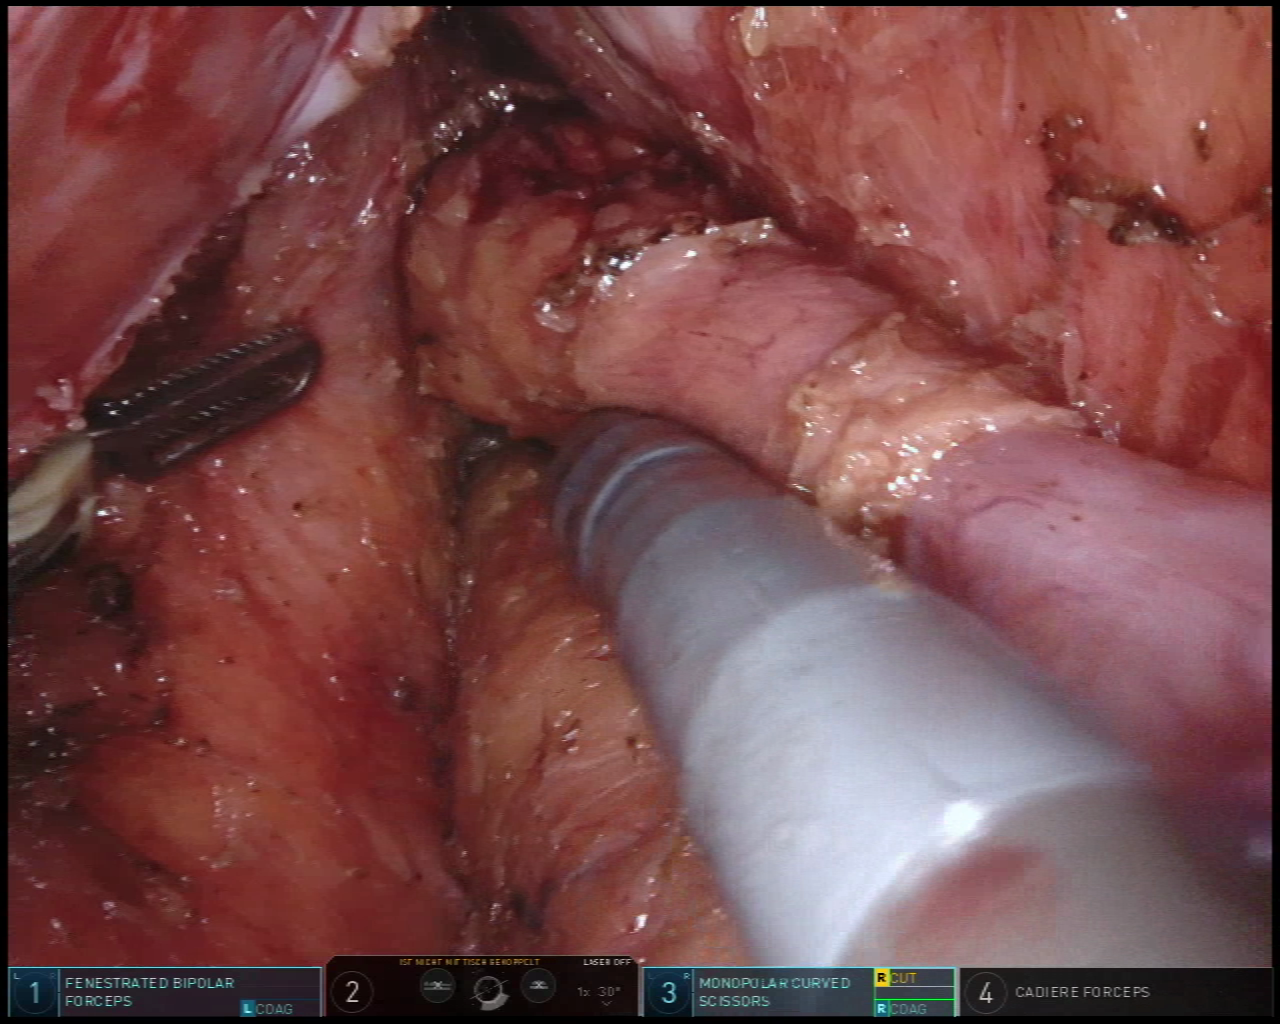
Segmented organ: vesicular_glands
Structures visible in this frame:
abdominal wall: no
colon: no
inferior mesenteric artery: no
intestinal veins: no
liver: no
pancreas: no
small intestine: no
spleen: no
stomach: no
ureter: no
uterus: no
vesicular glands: yes